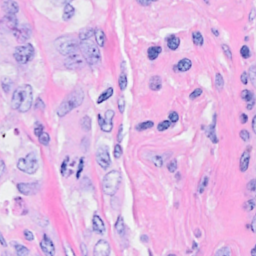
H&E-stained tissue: Breast